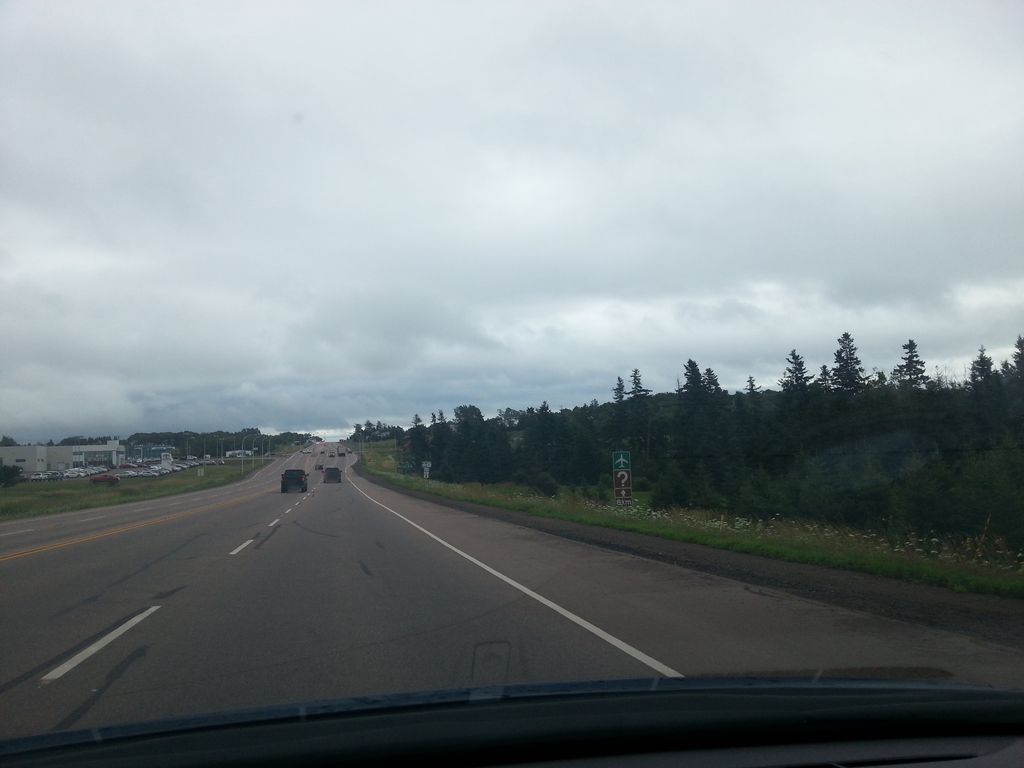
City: charlottetown